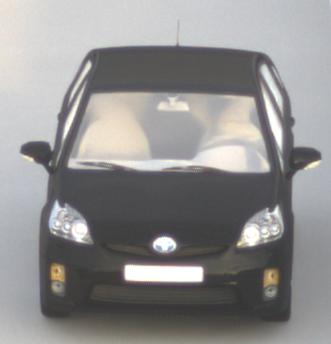
Make: Toyota
Model: Prius 1.5 Hybrid
Detailed model: Prius (HW2)
Model produced from: 2006/03
Model produced until: 2009/06
Doors: 5
Color: black
Road condition: dry road
Daytime: sunrise or sunset
Contrast: low contrast